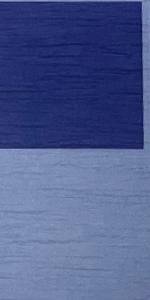
Label: Empty